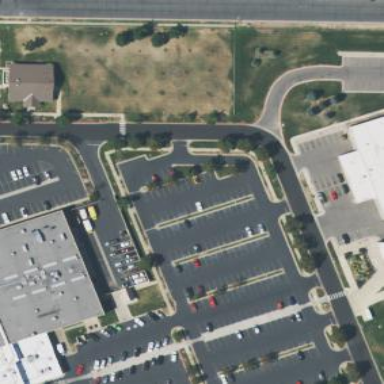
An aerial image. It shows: Parking area with surface.